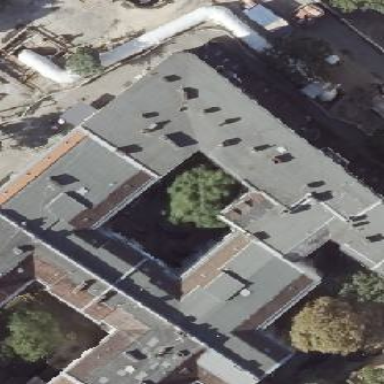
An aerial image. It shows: Saltbox shaped roof on apartment building.